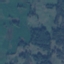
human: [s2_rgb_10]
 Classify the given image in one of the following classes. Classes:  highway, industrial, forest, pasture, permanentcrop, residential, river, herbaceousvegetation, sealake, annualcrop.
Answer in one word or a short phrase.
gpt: Pasture